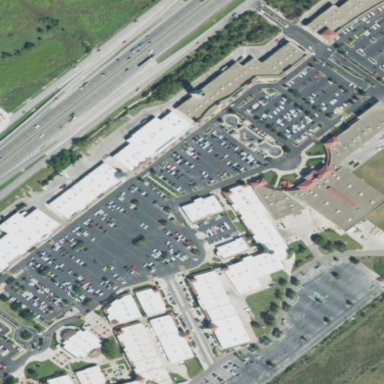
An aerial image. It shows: Retail area with mall.